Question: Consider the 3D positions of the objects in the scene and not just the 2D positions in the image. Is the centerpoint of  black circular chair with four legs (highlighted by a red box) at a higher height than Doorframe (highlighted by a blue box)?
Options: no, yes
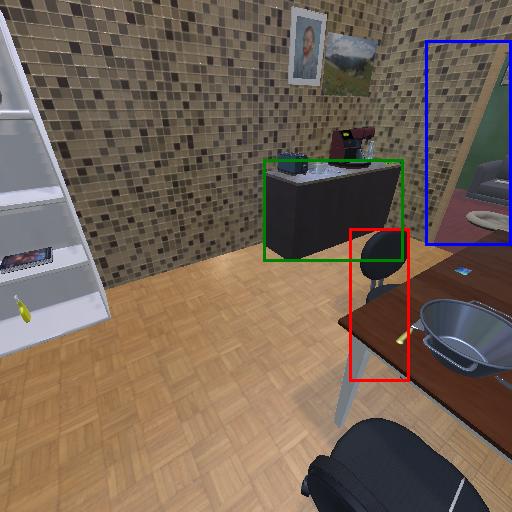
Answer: no